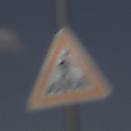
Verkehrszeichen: FussgaengerueberwegLinks
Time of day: Midday
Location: Outdoor (Nature)
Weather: PartlyCloudy
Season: NotSpecified
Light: Natural